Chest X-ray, PA view. Patient: 68 years old, sex F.
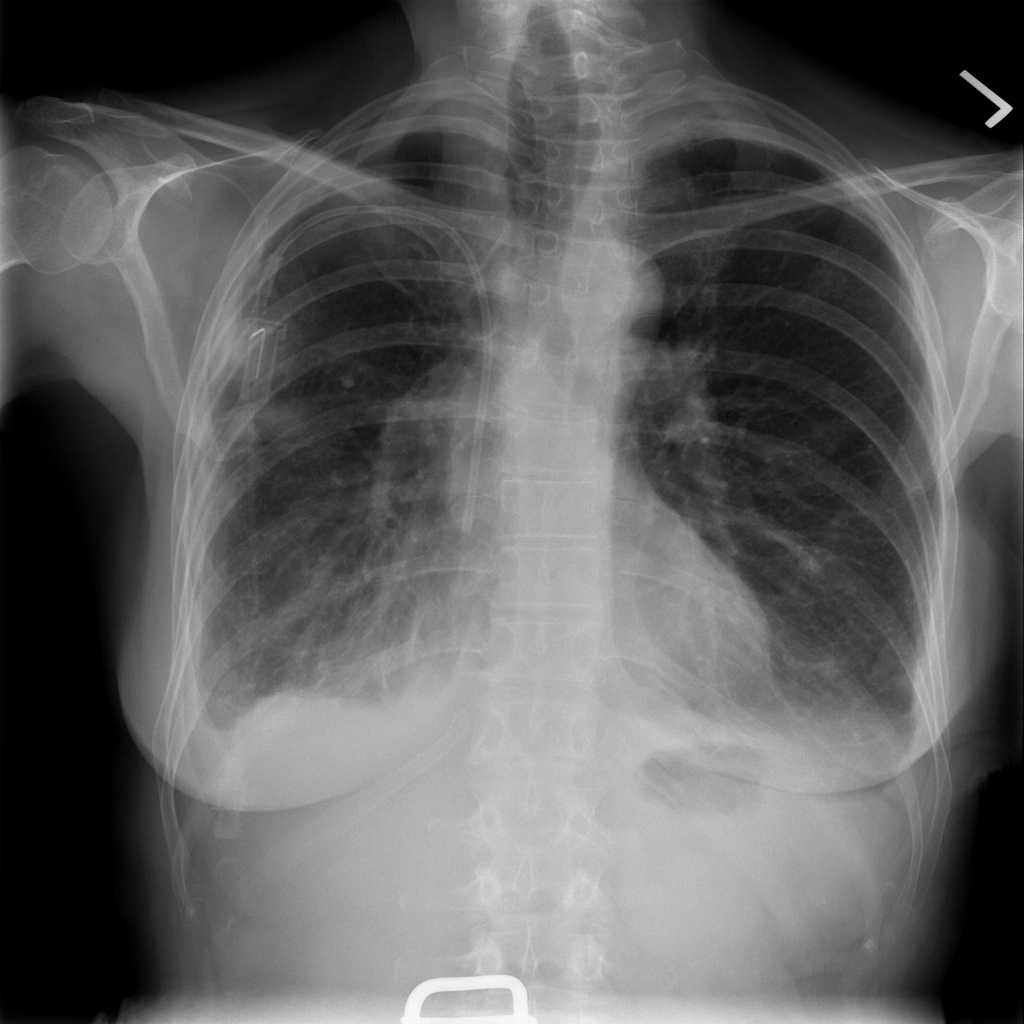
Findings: No Finding